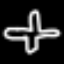
Label: airplane